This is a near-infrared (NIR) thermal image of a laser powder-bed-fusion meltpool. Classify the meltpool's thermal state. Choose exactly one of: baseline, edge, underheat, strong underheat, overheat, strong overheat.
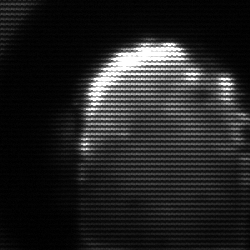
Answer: baseline